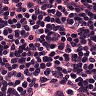
Metastatic tissue present: no